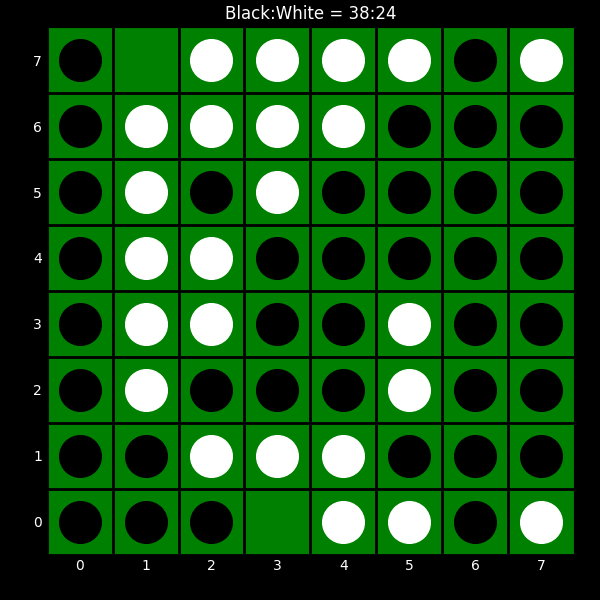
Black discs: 38
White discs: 24